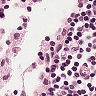
Metastatic tissue present: no